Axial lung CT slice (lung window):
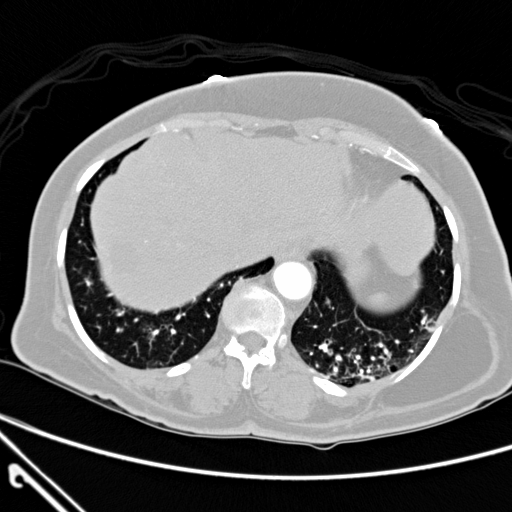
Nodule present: no